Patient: sex M, age 51
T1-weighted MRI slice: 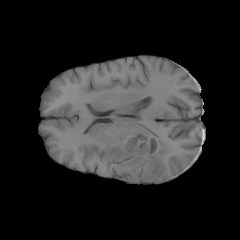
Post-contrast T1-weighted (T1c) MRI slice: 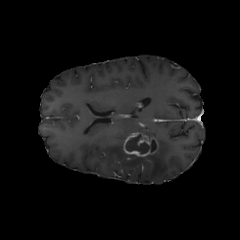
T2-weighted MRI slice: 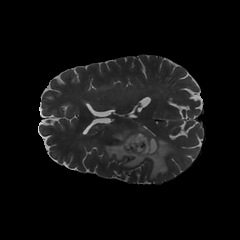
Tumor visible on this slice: yes
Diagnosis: Glioblastoma, IDH-wildtype
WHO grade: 4